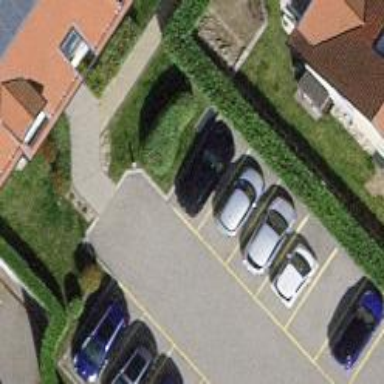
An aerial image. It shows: Road serving as parking aisle.